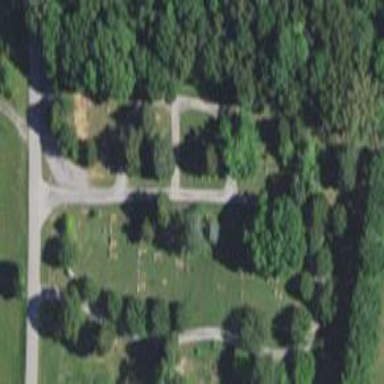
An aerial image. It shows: Cemetery.